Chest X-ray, PA view. Patient: 54 years old, sex M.
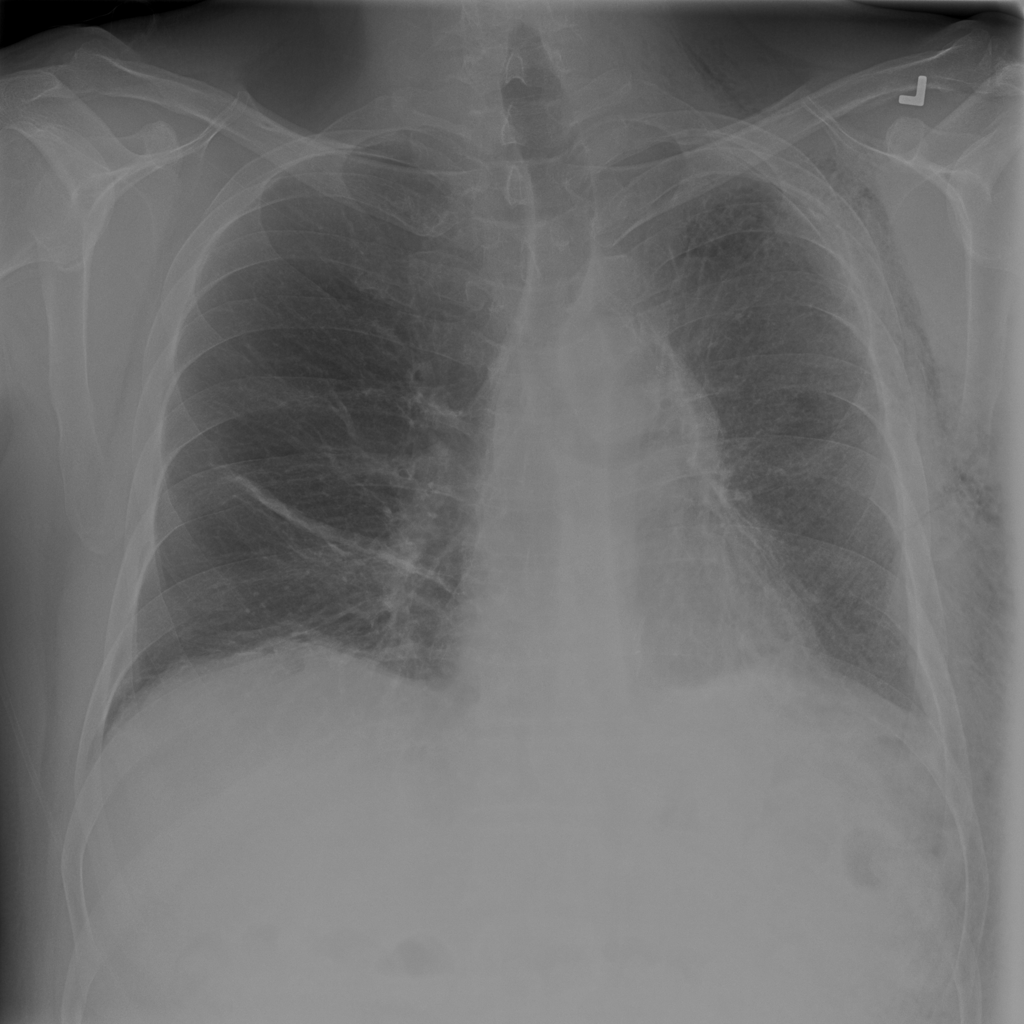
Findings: Atelectasis, Emphysema, Pneumothorax